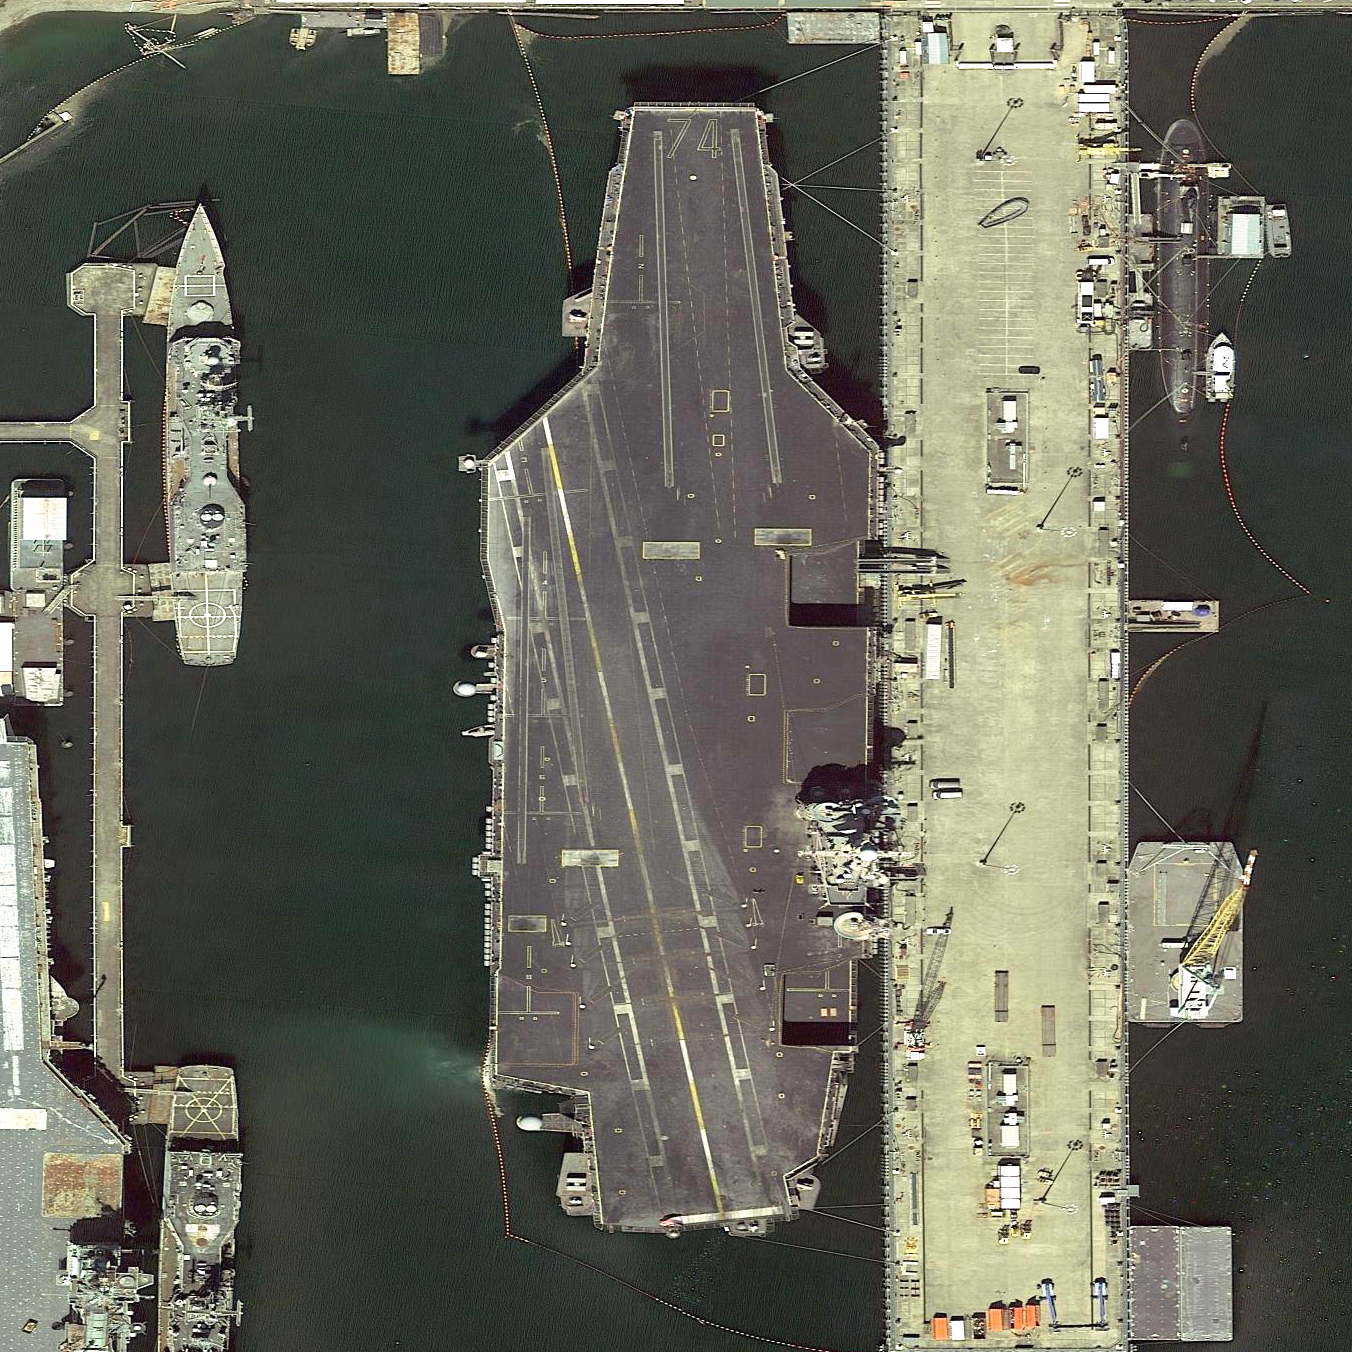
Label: aircraft_carrier